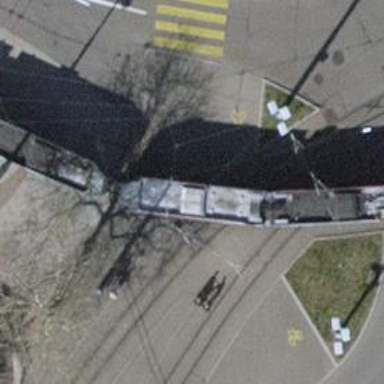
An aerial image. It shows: Railway crossing.